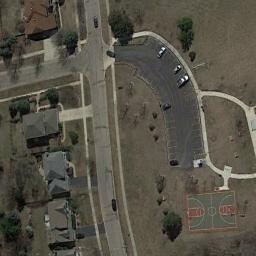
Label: basketball_court